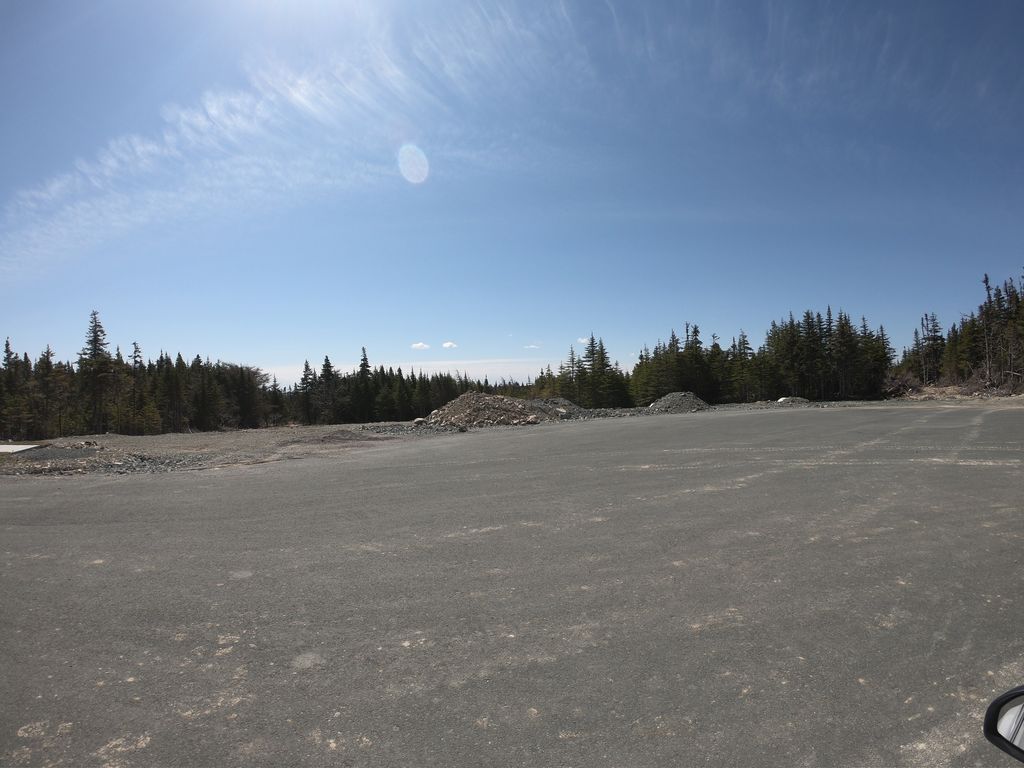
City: st_johns